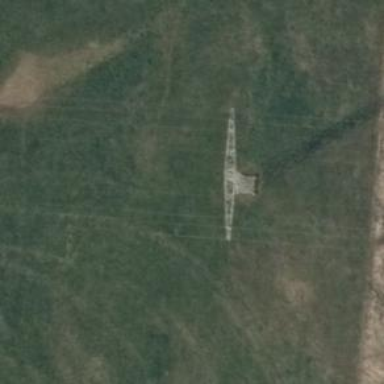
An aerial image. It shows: Power tower.